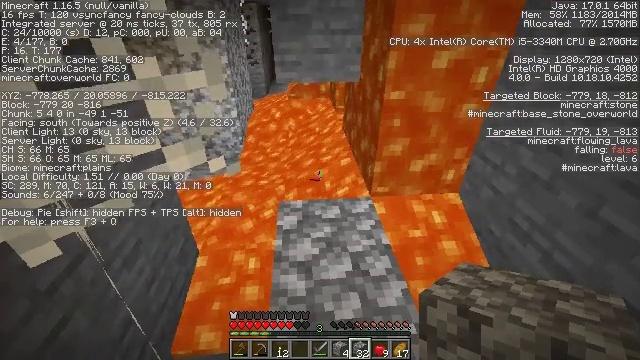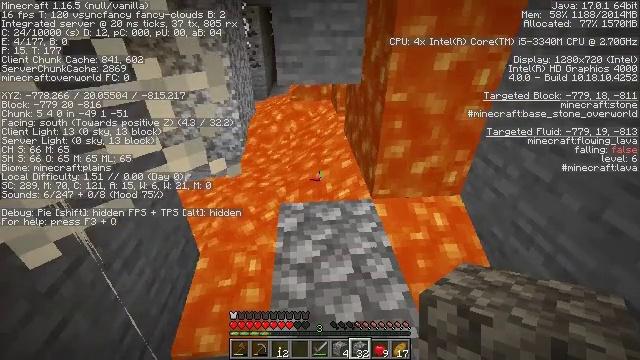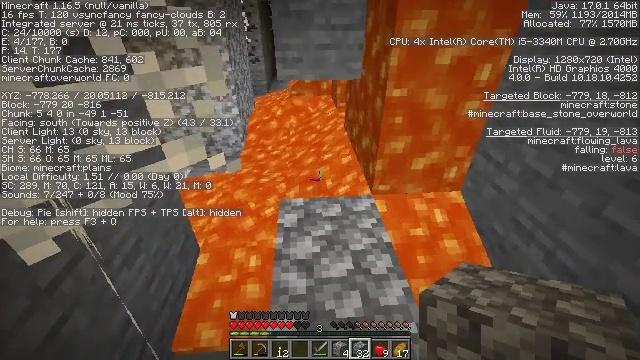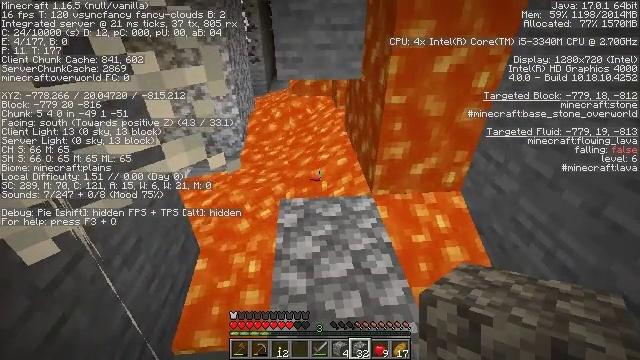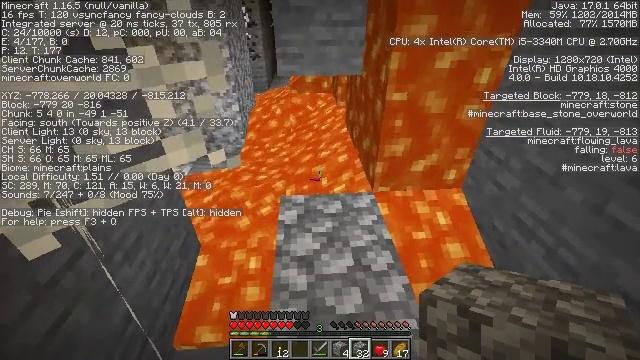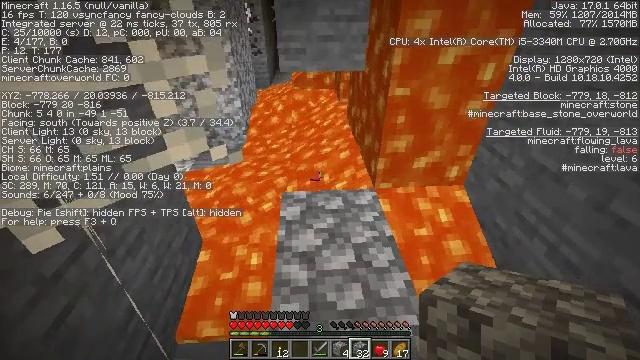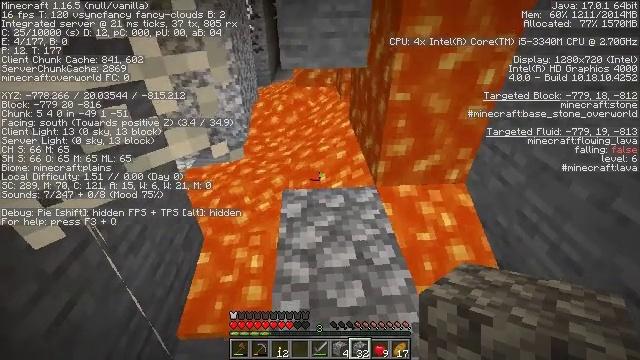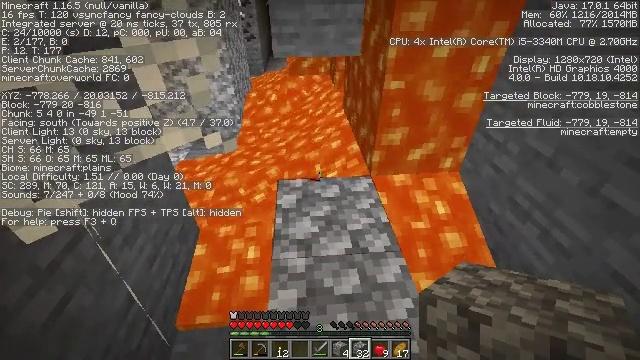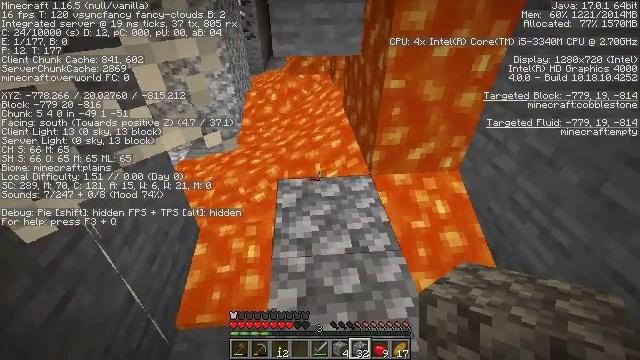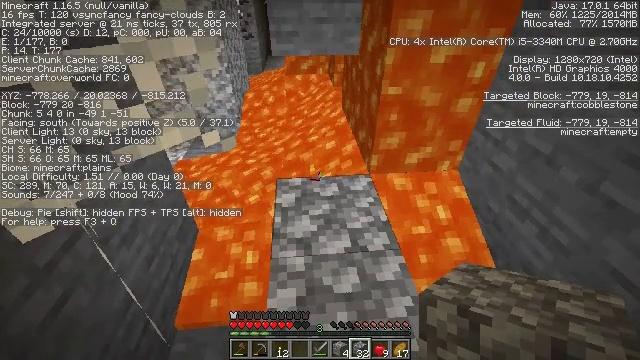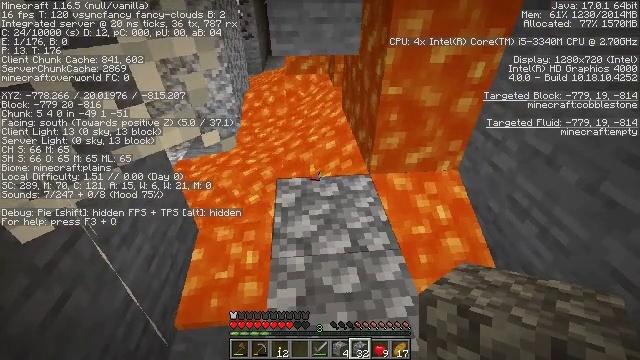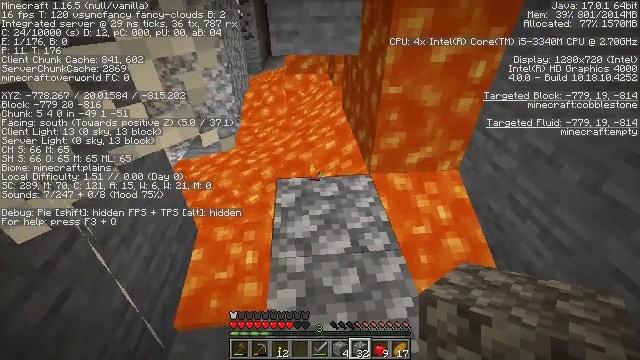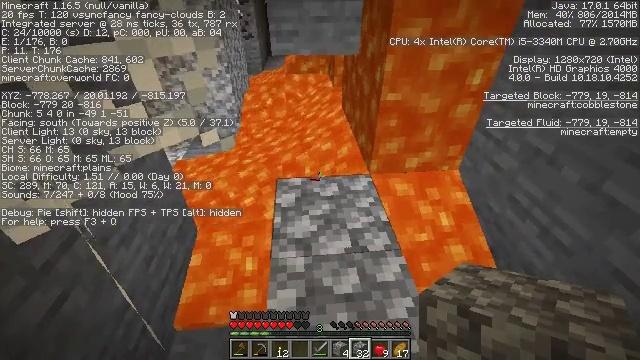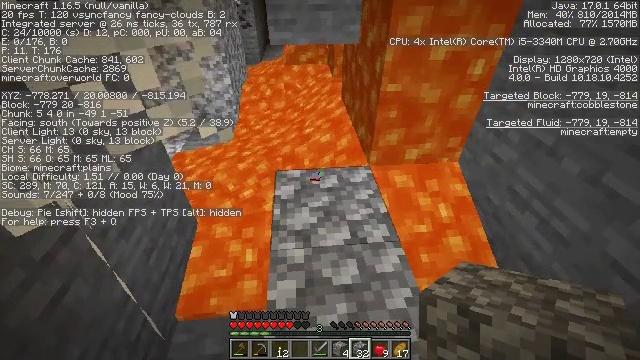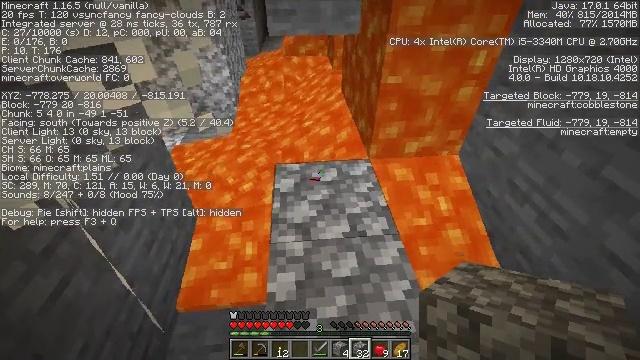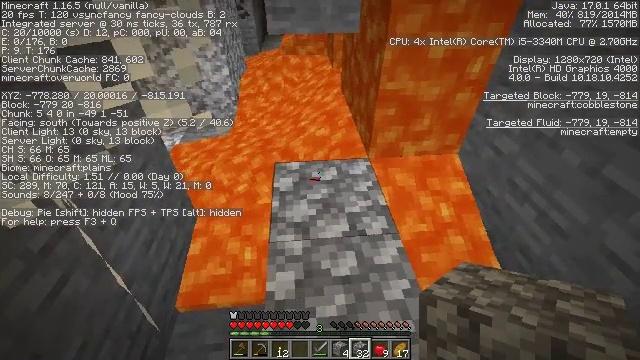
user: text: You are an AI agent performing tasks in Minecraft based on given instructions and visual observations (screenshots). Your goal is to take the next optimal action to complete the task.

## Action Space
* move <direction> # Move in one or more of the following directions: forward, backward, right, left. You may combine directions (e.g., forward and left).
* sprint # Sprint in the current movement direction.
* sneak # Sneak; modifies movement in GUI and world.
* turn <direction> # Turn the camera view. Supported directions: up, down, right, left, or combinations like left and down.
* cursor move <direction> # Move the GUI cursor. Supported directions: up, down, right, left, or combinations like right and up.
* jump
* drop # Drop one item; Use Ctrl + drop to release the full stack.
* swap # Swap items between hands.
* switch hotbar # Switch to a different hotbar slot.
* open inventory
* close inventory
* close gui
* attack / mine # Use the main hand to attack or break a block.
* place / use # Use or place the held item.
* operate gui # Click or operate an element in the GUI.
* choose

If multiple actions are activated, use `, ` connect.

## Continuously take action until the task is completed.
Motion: motion action
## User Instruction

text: Mine the cobweb to clear the path.
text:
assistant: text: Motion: move forward
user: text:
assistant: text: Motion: move forward
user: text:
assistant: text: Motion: no_op
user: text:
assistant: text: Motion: use / place
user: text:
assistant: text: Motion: use / place
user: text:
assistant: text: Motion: use / place
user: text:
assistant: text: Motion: turn right and down, use / place
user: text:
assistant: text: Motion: no_op
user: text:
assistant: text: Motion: no_op
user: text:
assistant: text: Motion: move forward
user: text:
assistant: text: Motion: move forward
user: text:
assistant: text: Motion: move forward
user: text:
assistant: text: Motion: move forward and move right, turn down
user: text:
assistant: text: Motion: move forward and move right, turn down
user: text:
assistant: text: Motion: move right
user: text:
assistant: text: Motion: no_op
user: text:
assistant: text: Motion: no_op
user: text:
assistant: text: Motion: no_op
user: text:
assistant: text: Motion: no_op
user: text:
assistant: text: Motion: turn left
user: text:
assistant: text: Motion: turn left
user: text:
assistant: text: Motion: move back, turn left and up
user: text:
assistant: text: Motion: move back, turn left and up
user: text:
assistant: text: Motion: move back, turn left and up
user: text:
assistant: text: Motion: move back, turn left and up
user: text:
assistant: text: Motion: move back, turn left and up
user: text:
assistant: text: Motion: move back, turn left and up
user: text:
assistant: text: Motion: turn left and up
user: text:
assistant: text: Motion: no_op
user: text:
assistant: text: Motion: no_op